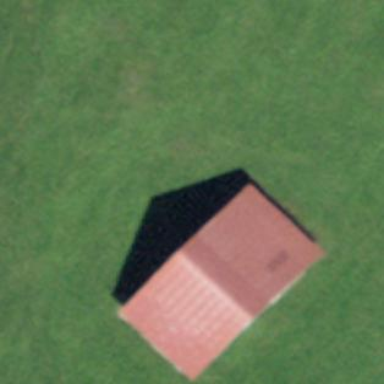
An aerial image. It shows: Rural barn.